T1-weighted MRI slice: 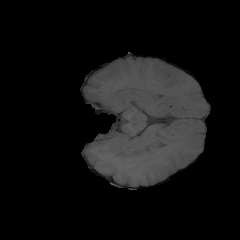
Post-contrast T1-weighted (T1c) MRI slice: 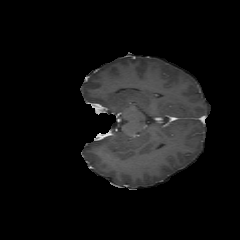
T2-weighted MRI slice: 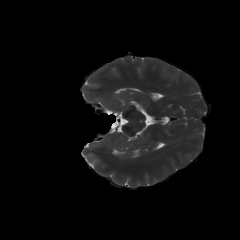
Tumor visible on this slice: no